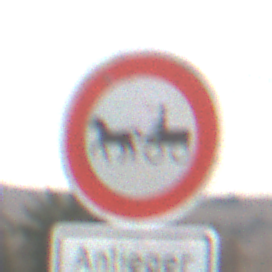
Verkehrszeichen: VerbotGespannfuhrwerke
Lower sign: PersonengruppenFrei1
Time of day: MorningAfternoon
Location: Outdoor (Nature)
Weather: Overcast
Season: NotSpecified
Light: Natural